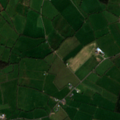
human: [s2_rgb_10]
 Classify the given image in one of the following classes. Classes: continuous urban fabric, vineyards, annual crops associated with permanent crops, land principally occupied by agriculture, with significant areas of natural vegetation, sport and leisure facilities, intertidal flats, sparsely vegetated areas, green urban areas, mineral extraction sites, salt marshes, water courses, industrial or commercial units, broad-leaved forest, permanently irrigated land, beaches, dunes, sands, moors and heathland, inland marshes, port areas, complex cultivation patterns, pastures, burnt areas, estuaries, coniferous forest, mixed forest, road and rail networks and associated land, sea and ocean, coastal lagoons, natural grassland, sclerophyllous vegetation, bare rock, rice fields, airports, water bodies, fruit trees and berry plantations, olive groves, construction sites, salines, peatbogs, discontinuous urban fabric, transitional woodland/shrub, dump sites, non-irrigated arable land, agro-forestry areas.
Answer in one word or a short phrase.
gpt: pastures